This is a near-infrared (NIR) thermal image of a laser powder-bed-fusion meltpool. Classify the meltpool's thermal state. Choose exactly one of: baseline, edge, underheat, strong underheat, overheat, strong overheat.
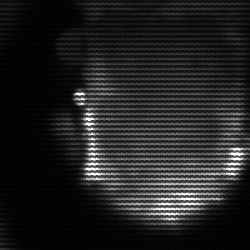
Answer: baseline